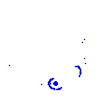
Particle: kaon